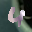
Label: 4